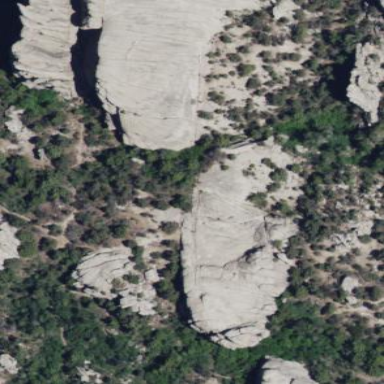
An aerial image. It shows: Landscape dominated by bare rock.